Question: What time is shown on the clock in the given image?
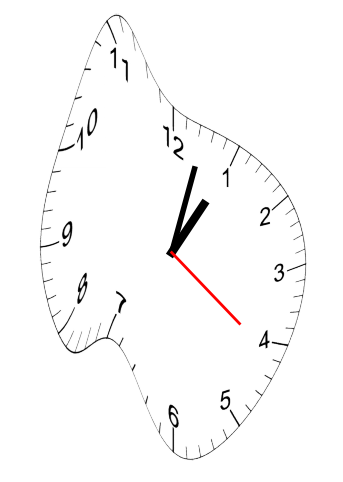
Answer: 01:02:21